Brain MRI, t1w sequence, axial 2D slice.
Patient: age 39, sex F, weight 95 kg, height 1.95 m
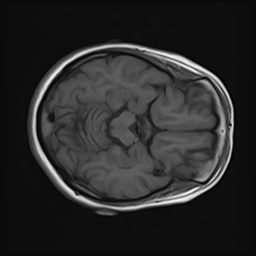